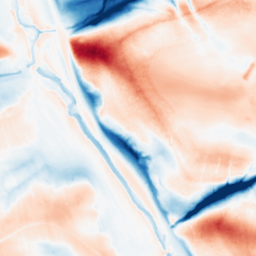
Category: classical
Decomposition family: gaussian_anisotropic
Decomposition parameters: sigma_x: 2
sigma_y: 20
Upsampling method: linear_exact
Upsampling parameters: scale: 2
Upsampling scale: 2